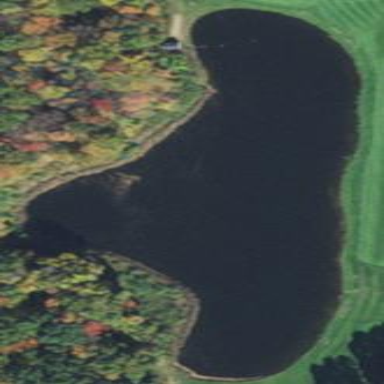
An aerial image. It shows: Picturesque scene of golf course with lateral water hazard.